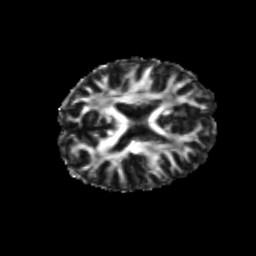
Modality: FA
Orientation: axial
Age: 22
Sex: male
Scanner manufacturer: siemens
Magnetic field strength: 3 T
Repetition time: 3.5 s
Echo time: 0.104 s